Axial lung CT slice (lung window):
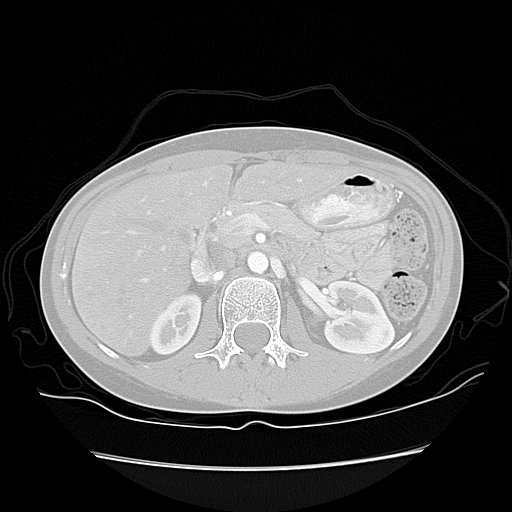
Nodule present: no